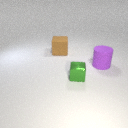
large brown rubber cube behind large purple rubber cylinder